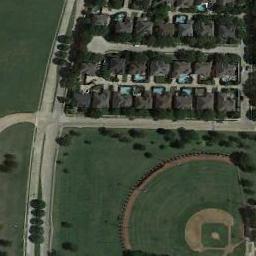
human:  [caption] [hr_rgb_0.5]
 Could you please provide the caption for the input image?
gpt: A baseball diamond and many buildings are on both side of a road .

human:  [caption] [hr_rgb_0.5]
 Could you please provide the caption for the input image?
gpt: There is a baseball diamond in the grass along the roads surrounded by the houses and trees .

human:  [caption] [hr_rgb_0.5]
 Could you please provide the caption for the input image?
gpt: In the picture there is a baseball field and a parking lot .

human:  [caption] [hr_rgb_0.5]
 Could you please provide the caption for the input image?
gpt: A baseball diamond on the lawn with some trees and the medium residential area beside .

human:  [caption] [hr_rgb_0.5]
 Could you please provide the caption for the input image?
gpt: Many buildings are next to  the  baseball diamond .